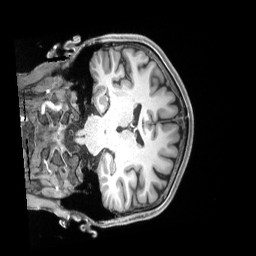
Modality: T1w
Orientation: coronal
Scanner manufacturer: siemens
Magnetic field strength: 3 T
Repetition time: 2.5 s
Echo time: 0.00218 s